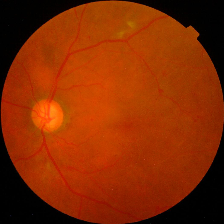
Diabetic retinopathy grade: No DR